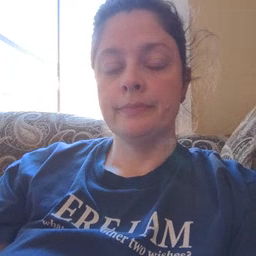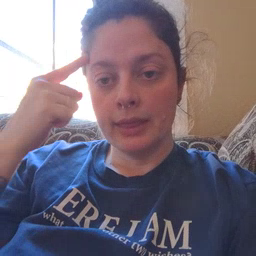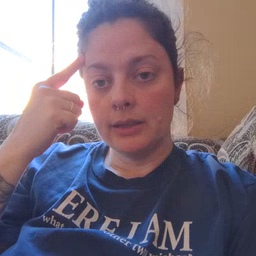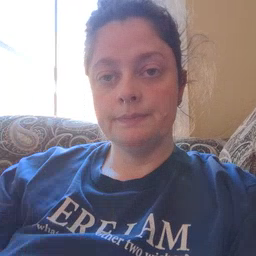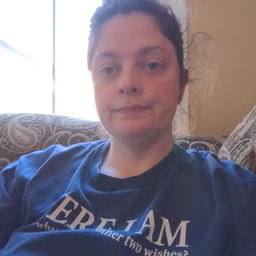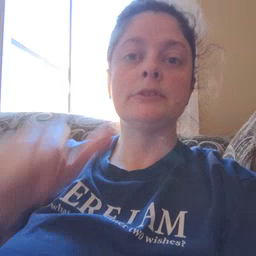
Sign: think